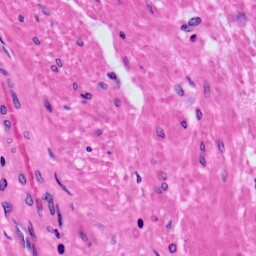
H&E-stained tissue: Prostate